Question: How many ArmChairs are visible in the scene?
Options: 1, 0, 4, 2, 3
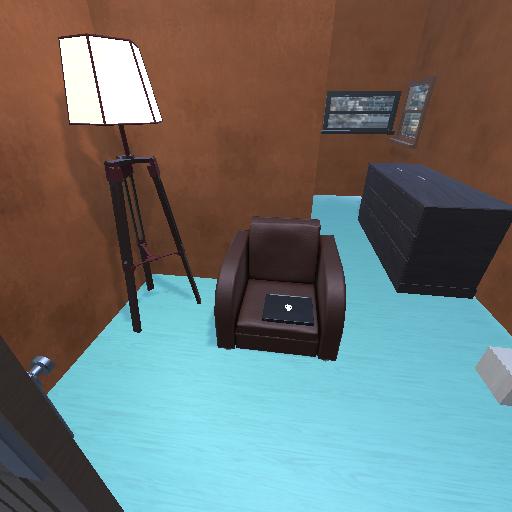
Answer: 1